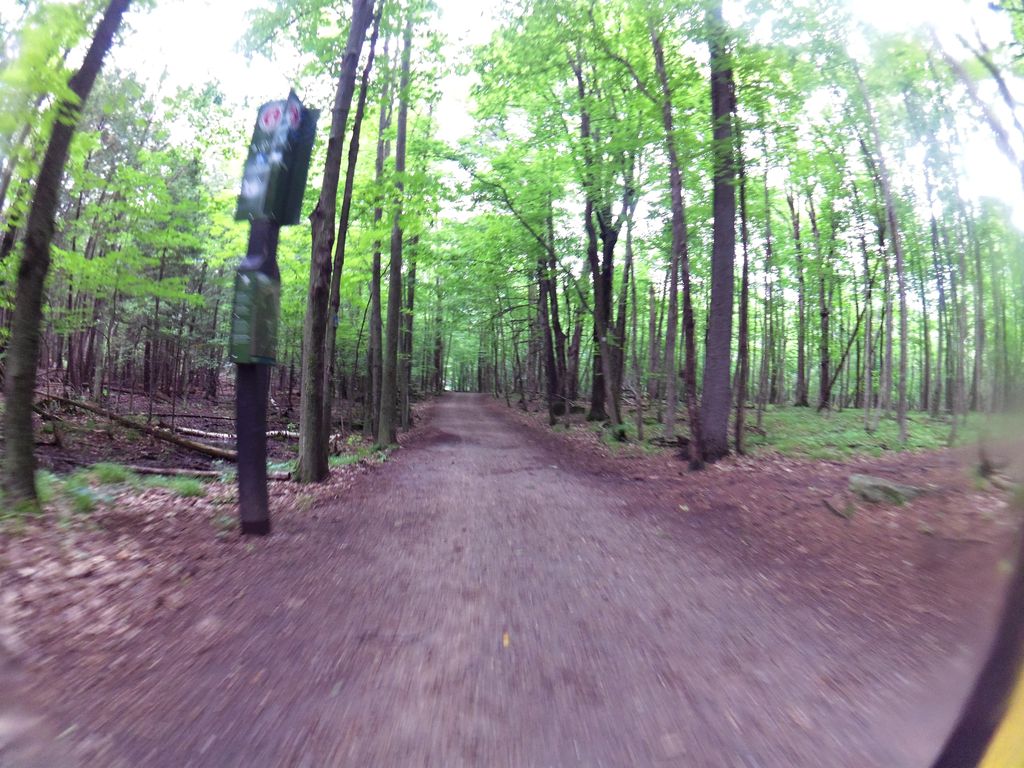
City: ottawa-gatineau